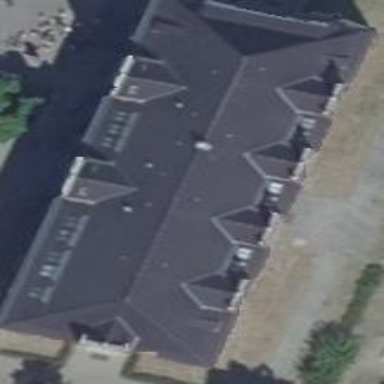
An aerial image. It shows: School building with hipped roof design.